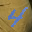
Label: 4